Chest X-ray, AP view. Patient: 30 years old, sex F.
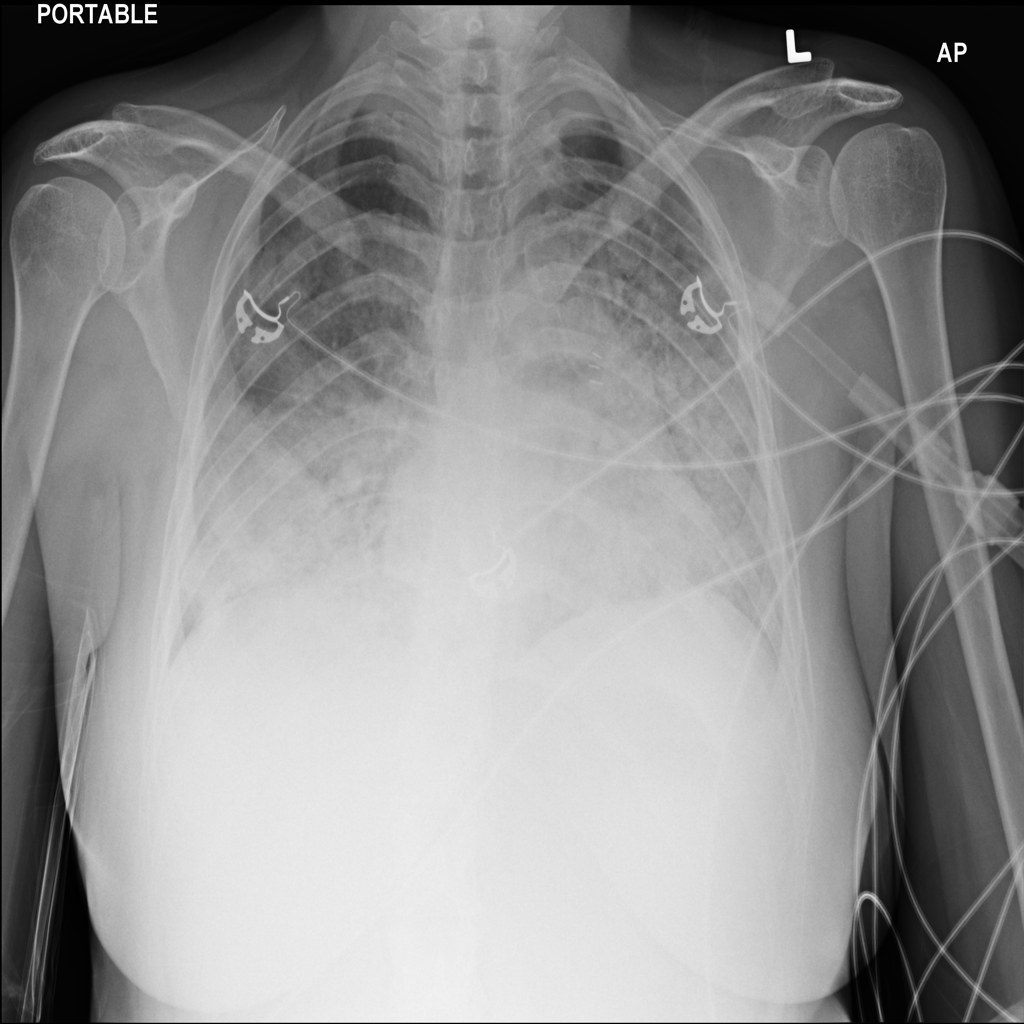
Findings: No Finding